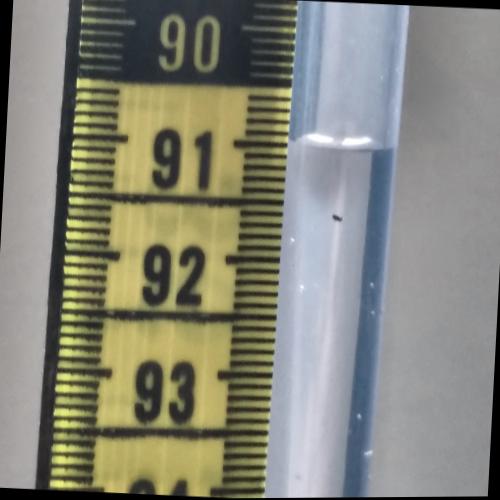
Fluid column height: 91.0 cm